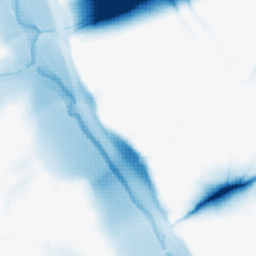
Category: morphological
Decomposition family: morphological
Decomposition parameters: operation: closing
size: 50
Upsampling method: sinc_blackman
Upsampling parameters: scale: 8
kernel_size: 16
Upsampling scale: 8